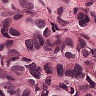
Metastatic tissue present: yes